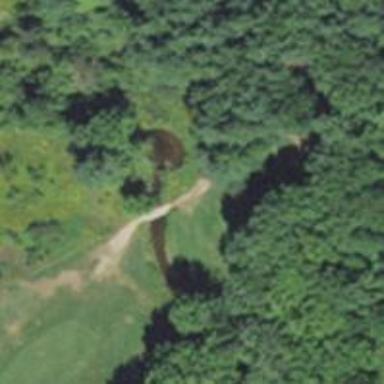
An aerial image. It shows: Path for both road and golf.